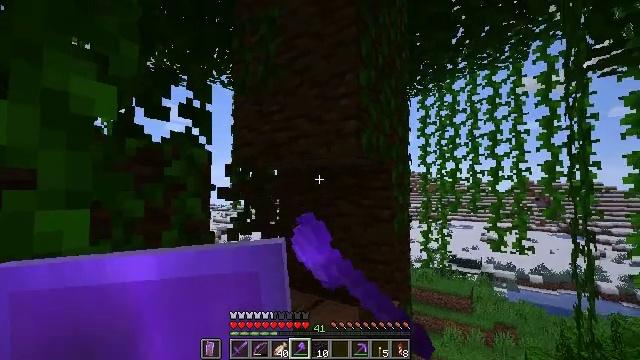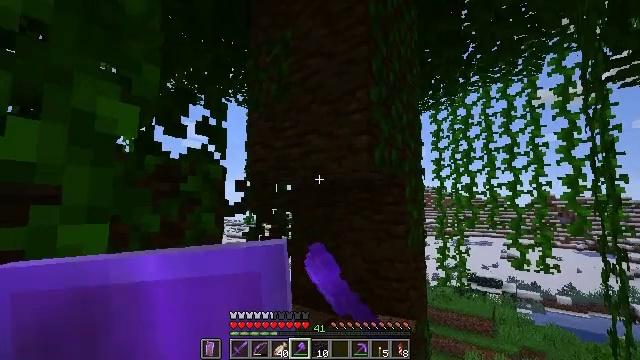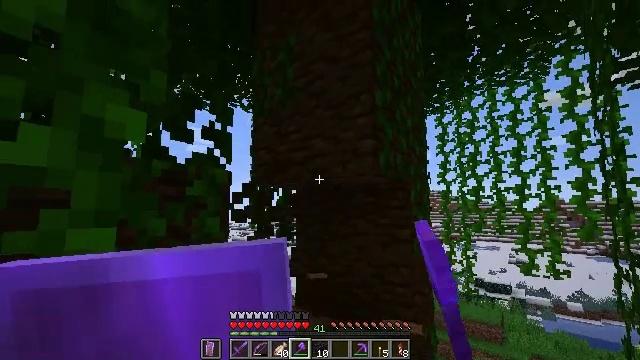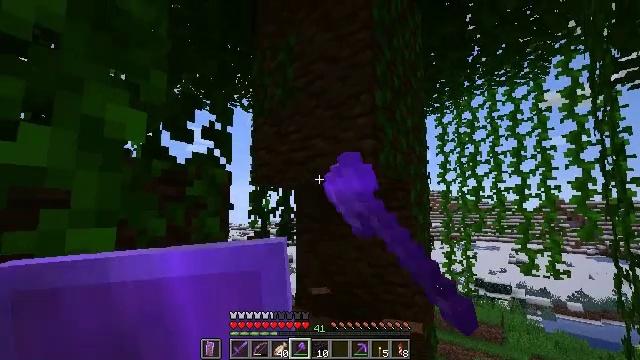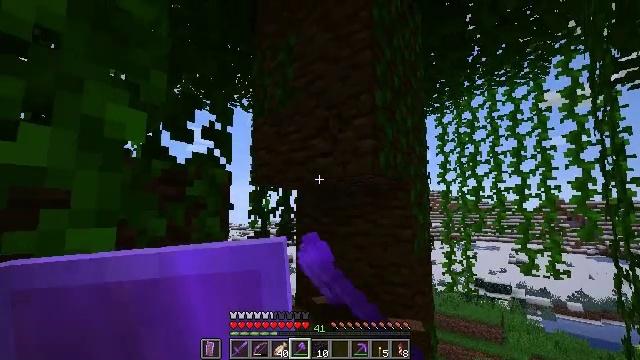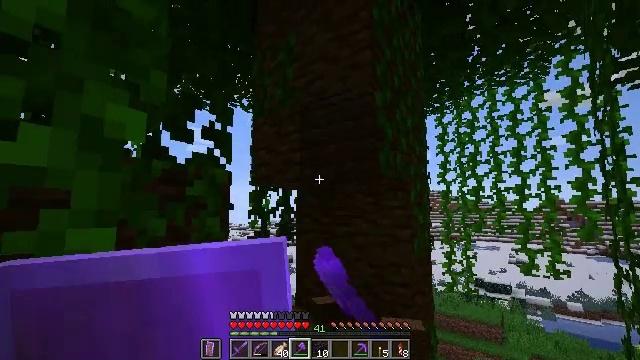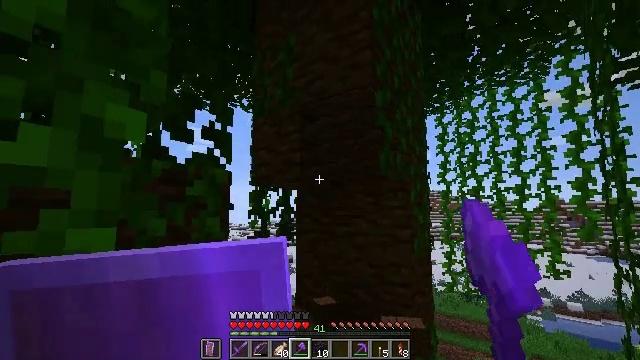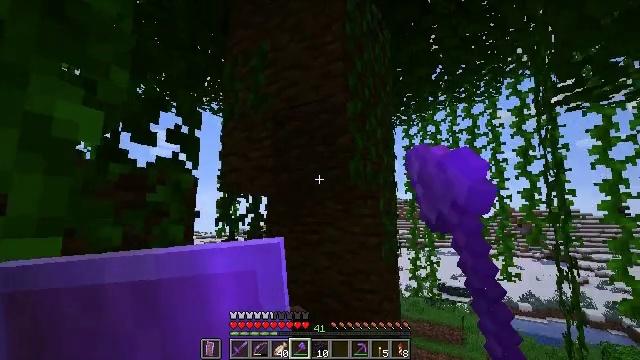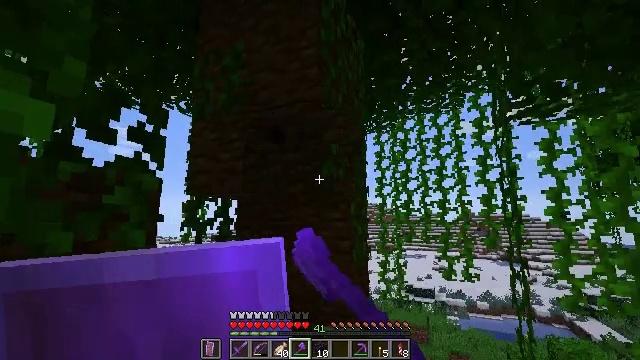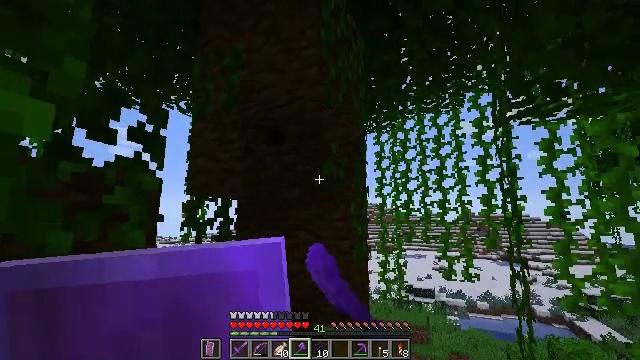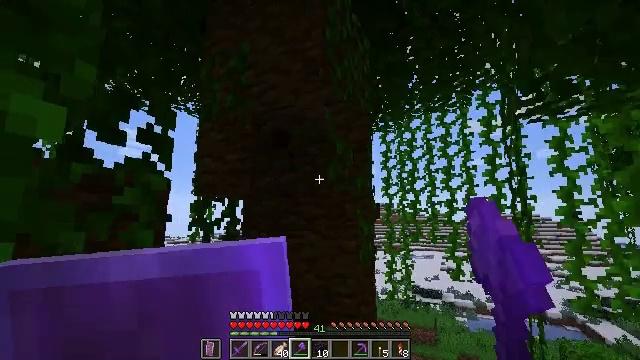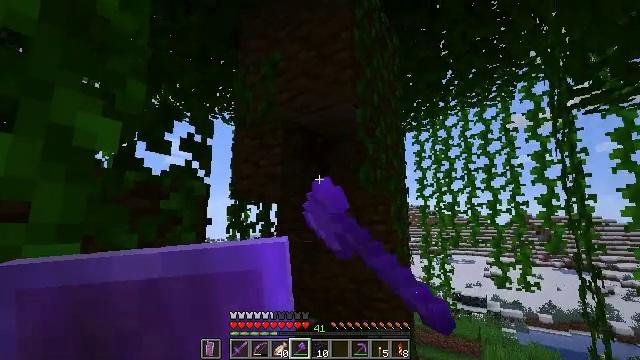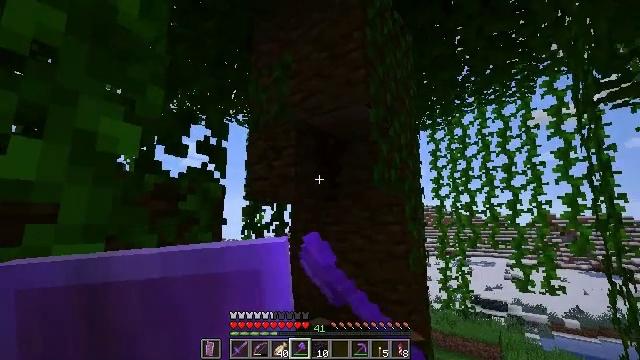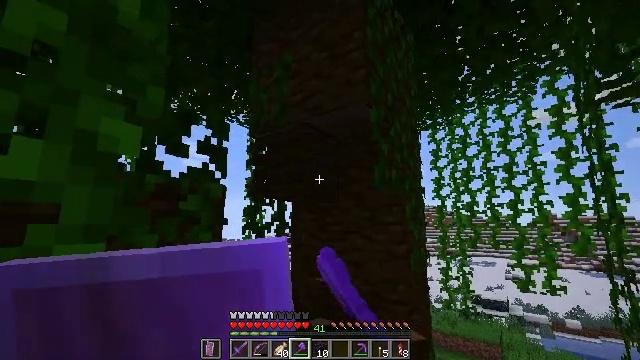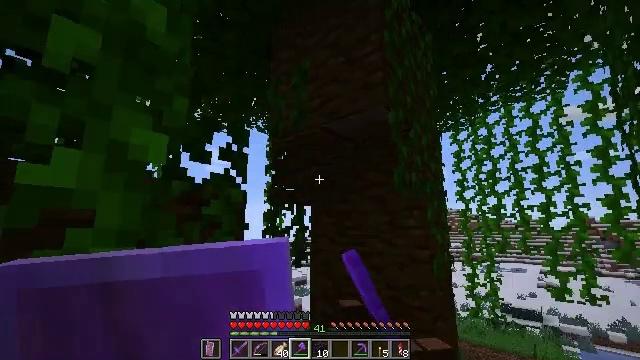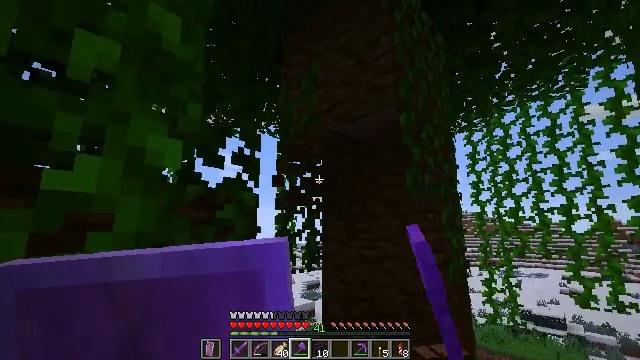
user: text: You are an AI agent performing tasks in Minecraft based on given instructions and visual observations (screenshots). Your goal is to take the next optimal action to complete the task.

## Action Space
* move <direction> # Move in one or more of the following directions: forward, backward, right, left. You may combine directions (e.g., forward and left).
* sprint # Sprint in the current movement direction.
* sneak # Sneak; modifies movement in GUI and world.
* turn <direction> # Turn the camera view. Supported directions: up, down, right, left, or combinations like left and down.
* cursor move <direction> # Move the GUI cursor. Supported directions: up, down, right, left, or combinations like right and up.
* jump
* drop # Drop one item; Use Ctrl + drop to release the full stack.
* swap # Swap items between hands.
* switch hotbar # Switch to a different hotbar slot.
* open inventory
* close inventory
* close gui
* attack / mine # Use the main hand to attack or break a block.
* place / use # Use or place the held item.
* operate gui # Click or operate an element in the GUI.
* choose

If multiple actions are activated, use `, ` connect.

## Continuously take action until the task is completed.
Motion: motion action
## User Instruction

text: Chop down a jungle log from the jungle tree.
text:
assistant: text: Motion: turn left and up, attack / mine
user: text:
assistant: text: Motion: turn left, attack / mine
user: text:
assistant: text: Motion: attack / mine
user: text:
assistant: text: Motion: attack / mine
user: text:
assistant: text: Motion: attack / mine
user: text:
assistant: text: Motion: attack / mine
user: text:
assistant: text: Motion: turn right and up, attack / mine
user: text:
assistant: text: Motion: turn right, attack / mine
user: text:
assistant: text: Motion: attack / mine
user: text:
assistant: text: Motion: turn left, attack / mine
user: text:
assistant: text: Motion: turn left, attack / mine
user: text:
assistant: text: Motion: turn left, attack / mine
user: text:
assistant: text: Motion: attack / mine
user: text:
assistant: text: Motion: turn left, attack / mine
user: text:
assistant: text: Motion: turn left, attack / mine
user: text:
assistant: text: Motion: attack / mine
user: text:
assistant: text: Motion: attack / mine
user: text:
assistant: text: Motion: attack / mine